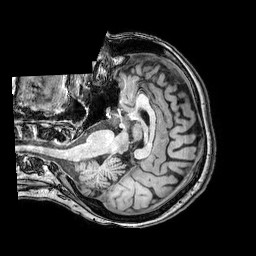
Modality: T1w
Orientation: axial
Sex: female
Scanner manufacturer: philips
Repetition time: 0.008076 s
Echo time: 0.00369 s